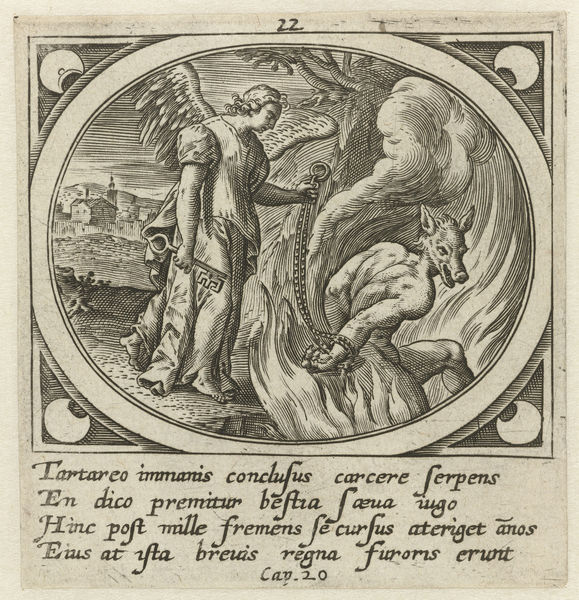
Titel: Engel ketent draak
Künstler: Gerard de Jode
Standort: Amsterdam
Institution: Rijksmuseum
Schlagwörter: baum, feuer, flügel, landschaft, zeichnung, kirche, rauch, gewand, renaissance, oval, engel, schrift, kette, sepia, inschrift, buch, lithographie, illustration, initiale, teufel, schlüssel, emblem, stier, erzengel, tierkopf, latein, eselsohren, tableau, kettenglieder, emblemata, kette litografie, schweineschnauze, tantarusqualen